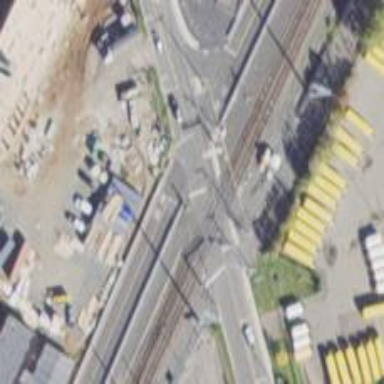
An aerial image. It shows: Level crossing on the railway with lights and full barrier.